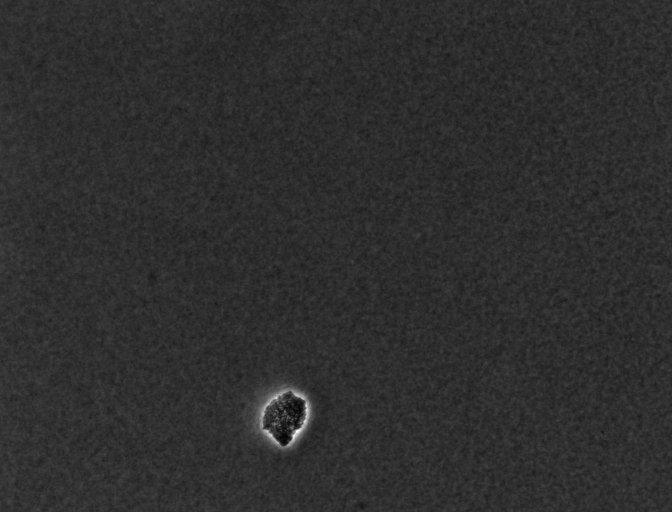
Phase contrast microscopy, 20x objective, 5 h incubation